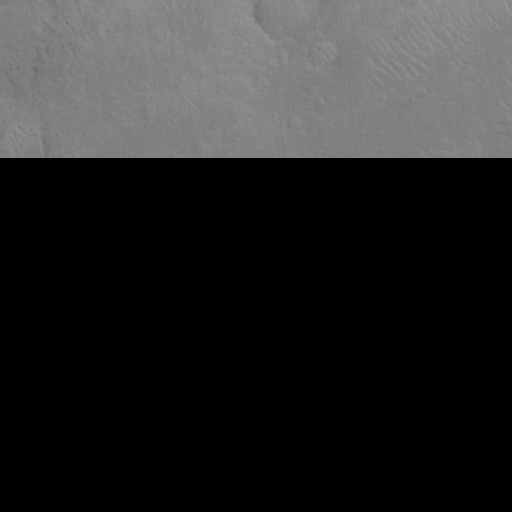
Objects detected: cone